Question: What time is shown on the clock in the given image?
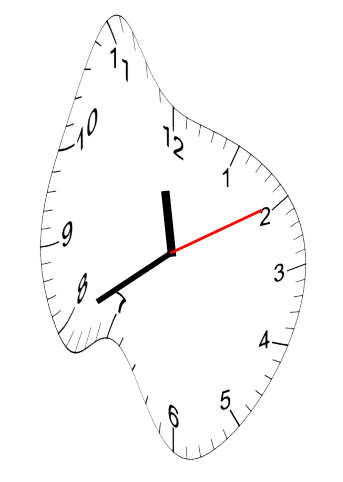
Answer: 11:40:10